Field crop: maize
Growth stage: 2
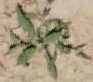
Species: atriplex